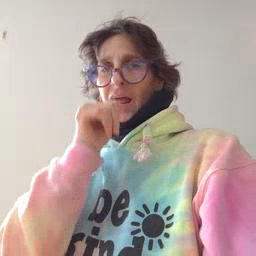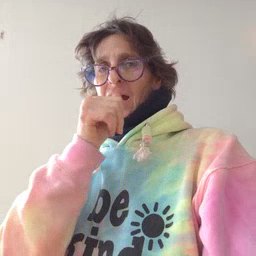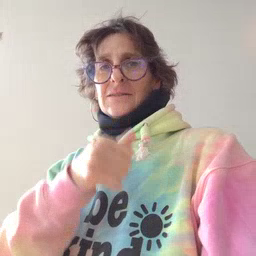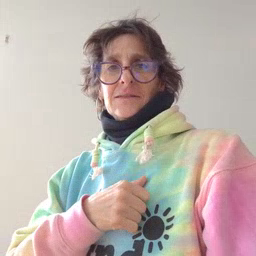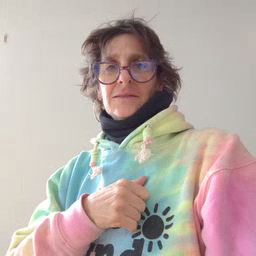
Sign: nuts